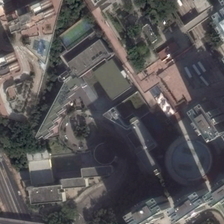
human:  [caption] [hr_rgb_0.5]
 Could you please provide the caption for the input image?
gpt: many buildings and some green trees are in a school .

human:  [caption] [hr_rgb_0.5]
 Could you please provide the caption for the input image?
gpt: many buildings and some green trees are in a school .

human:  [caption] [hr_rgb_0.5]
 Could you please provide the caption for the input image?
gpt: many buildings and some green trees are in a school .

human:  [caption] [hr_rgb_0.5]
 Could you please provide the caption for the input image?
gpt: many buildings and some green trees are in a school .

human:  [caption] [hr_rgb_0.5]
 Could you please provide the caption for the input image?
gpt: many buildings and some green trees are in a school .